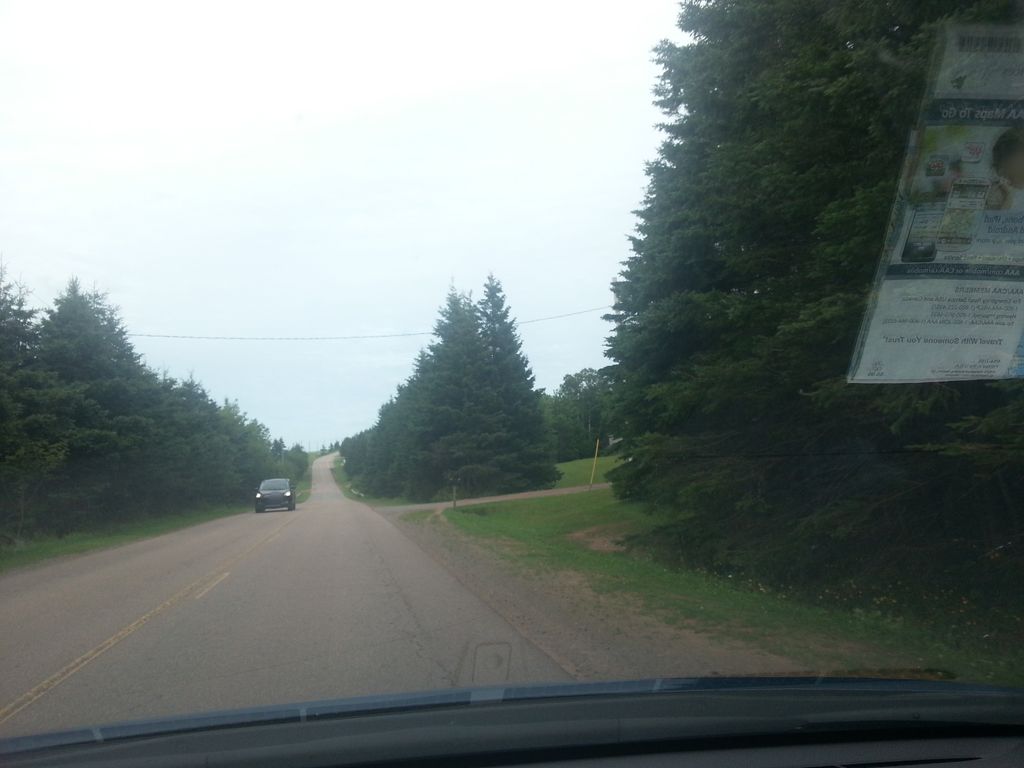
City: charlottetown